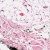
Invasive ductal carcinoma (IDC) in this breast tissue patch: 0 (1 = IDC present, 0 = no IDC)